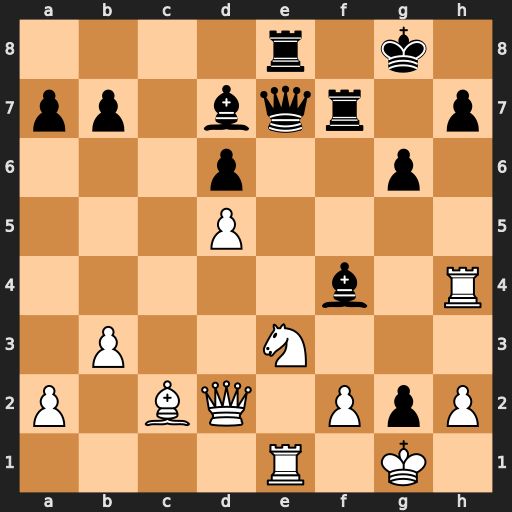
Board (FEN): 4r1k1/pp1bqr1p/3p2p1/3P4/5b1R/1P2N3/P1BQ1PpP/4R1K1
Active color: w
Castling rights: -
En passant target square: -
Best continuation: Rxf4 Rxf4 Nxg2 Qxe1+ Nxe1